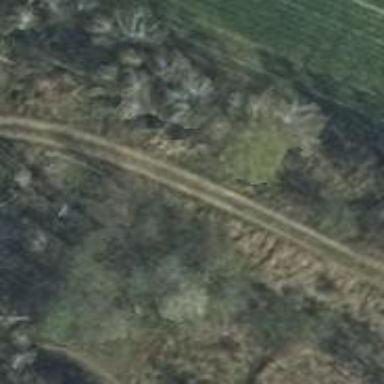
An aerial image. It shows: Gravel track with grade4 tracktype.